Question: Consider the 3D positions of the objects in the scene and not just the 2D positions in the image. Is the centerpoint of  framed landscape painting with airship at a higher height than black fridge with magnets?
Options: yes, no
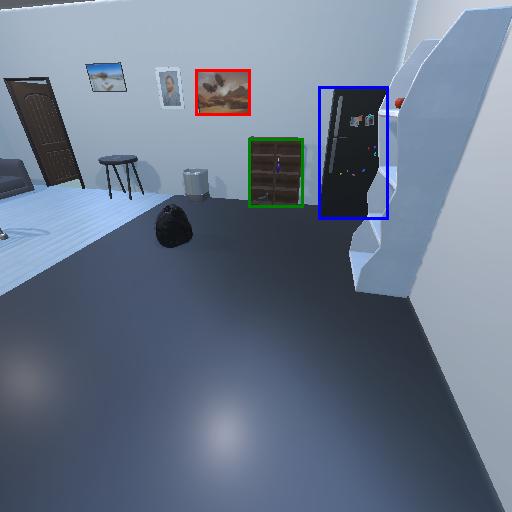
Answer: yes